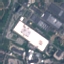
Land use / land cover class: Industrial